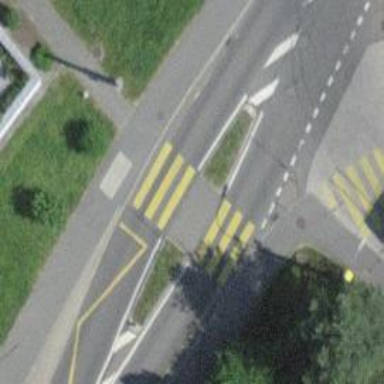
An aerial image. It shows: Uncontrolled zebra crossing with pedestrian island.